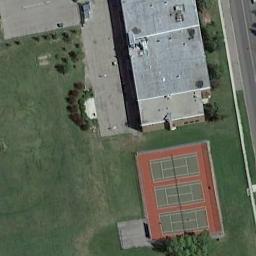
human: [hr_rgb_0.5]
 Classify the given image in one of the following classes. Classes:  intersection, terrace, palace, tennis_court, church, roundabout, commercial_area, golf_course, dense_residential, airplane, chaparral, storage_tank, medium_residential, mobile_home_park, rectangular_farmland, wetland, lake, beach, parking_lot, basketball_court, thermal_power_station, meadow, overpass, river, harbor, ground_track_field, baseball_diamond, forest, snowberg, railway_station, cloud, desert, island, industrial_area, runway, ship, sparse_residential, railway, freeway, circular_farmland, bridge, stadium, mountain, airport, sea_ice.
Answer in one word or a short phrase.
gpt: tennis_court